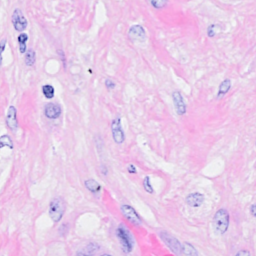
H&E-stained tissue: Breast